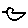
Label: bird